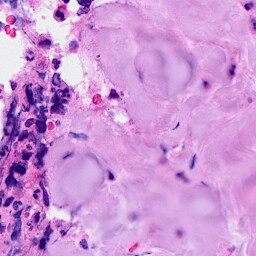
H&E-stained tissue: Breast